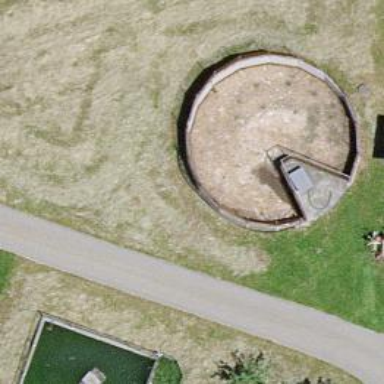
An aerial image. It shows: Silo.